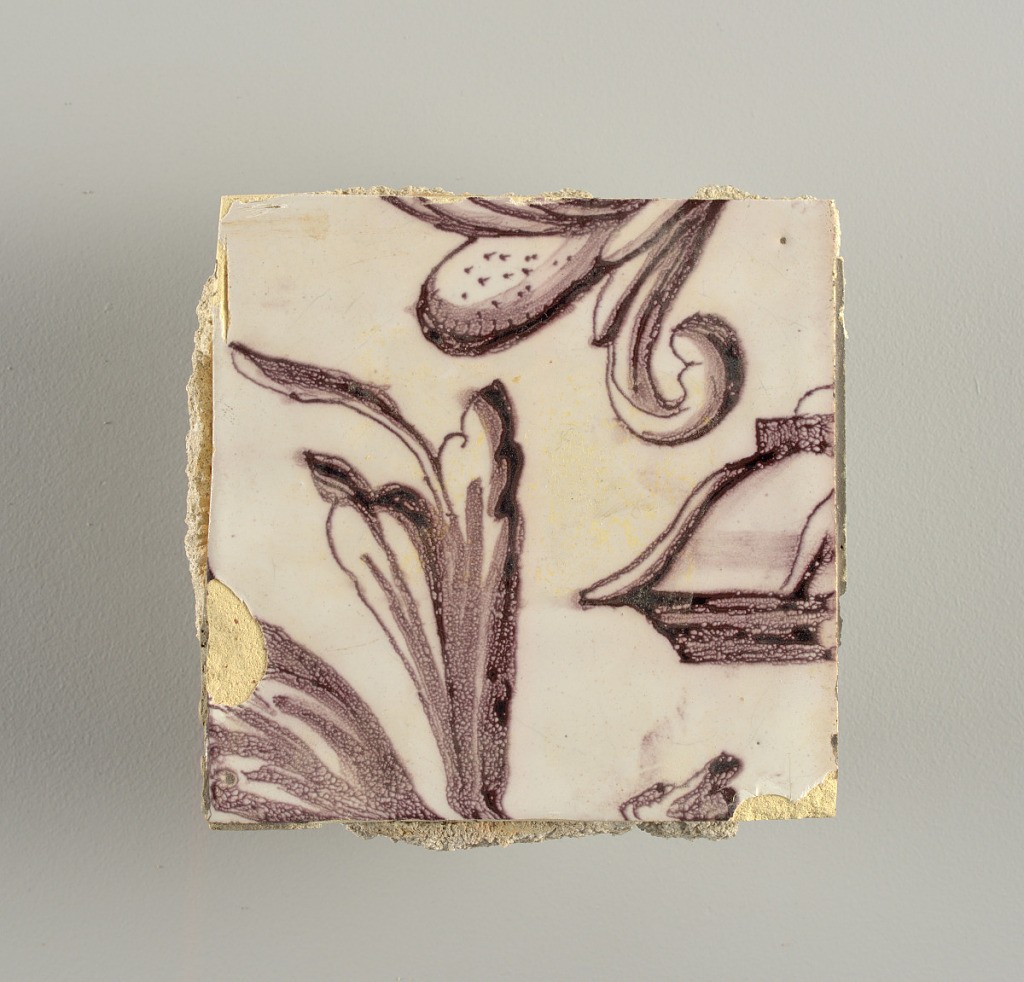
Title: Tile wall facing
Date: ca. 1725
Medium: Tin-glazed earthenware, underglaze
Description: Horizontal rectangle.  Thirty tiles wide and twenty-three tiles high with opening for fireplace eleven tiles wide and ten high.  Foliage arabesques disposed about three vertical axes from which are emphazised by urns at center and right, and at left by the figure of a standing woman carrying an infant on her arm and accompanied by two children.